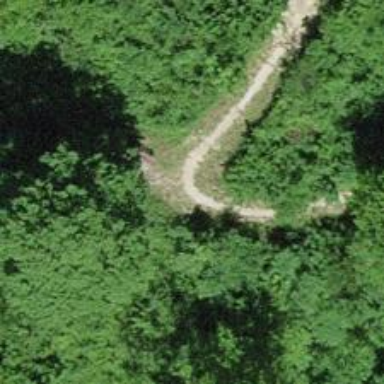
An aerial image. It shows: Compacted path.